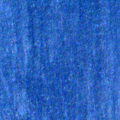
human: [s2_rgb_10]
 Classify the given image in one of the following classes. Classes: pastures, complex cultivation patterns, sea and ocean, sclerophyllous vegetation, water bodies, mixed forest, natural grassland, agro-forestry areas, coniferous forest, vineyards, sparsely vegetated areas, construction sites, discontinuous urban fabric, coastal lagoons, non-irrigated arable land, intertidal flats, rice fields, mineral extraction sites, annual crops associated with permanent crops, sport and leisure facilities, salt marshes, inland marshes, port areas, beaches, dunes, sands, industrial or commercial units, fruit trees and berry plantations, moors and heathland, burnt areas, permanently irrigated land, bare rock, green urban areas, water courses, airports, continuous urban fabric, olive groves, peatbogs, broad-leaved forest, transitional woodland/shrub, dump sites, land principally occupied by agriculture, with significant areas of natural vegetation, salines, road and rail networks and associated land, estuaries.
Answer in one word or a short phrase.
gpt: sea and ocean